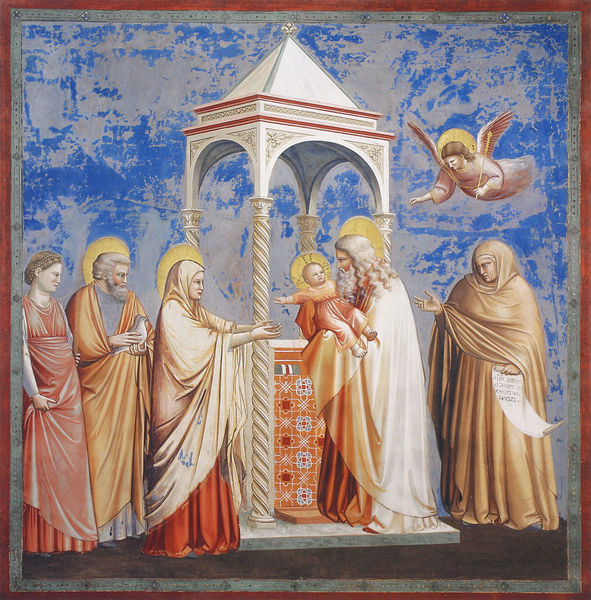
Titel: Arenakapelle / Scrovegni-Kapelle
Künstler: Giotto di Bondone
Standort: Padua, Arenakapelle (EU - I - Venetien)
Schlagwörter: blau, gruppe, kleider, szene, säule, weiss, rot, kirche, gold, kind, mutter, vater, engel, figuren, fliesen, pergament, heiligenschein, christus, jesus, baldachin, heiliger, schriftrolle, tempel, heilige, fresko, taufe, maria, christentum, quadratisch, jesuskind, giotto, orthodox, blauheiligenschein